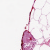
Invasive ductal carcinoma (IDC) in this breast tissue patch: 0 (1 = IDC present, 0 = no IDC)